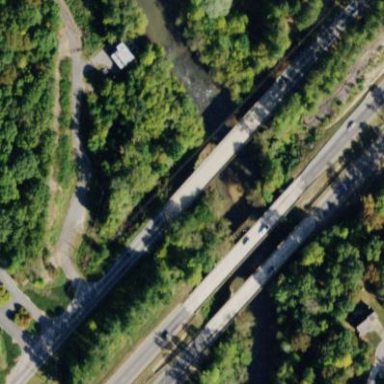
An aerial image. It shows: Man-made bridge.